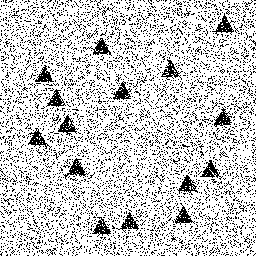
Squares: 0
Triangles: 15
Stars: 0
Total shapes: 15